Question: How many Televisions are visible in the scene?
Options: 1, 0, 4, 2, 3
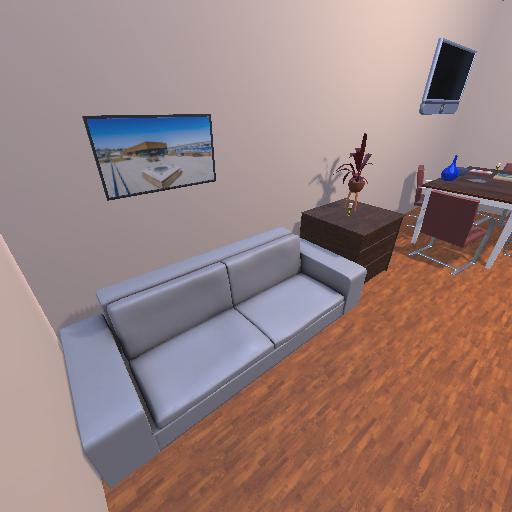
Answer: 1